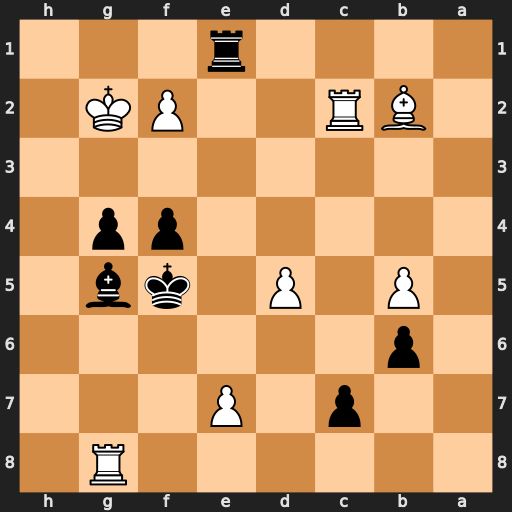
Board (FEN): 6R1/2p1P3/1p6/1P1P1kb1/5pp1/8/1BR2PK1/4r3
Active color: b
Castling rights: -
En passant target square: -
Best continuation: f3+ Kg3 Bf4+ Kh4 Rh1#